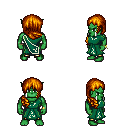
a pixel art fantasy rpg character, male body template, orc, green skin, sash dress, gold greaves, dark blonde right-swept hairstyle, bracelets, four views (front, back, left, right), 2x2 character sprite sheet, small pixel art, hard edges, no anti-aliasing